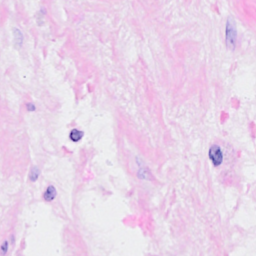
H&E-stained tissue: Breast